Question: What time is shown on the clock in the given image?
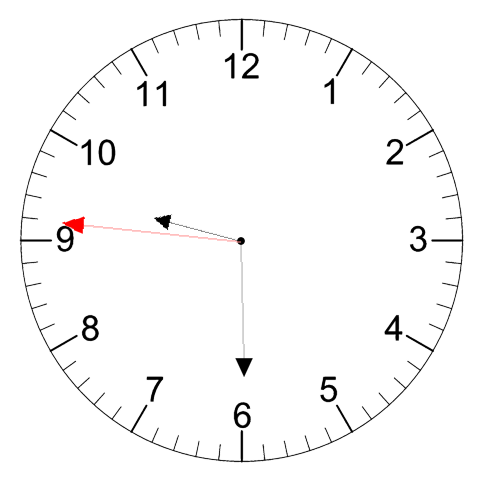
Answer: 09:29:46